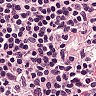
Metastatic tissue present: no